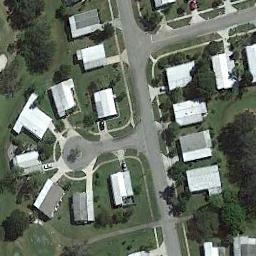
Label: mobile_home_park